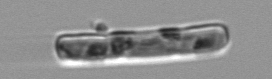
Label: Guinardia_delicatula